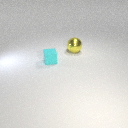
small cyan rubber cube to the left of large yellow metal sphere